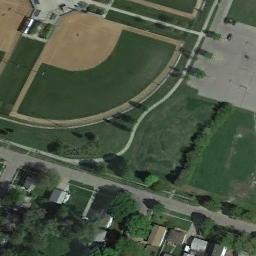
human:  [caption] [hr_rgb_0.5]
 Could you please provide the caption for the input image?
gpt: A baseball diamond on the lawn with some trees and some houses beside .

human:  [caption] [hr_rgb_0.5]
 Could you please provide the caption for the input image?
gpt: There is a small baseball diamond in the north of the houses .

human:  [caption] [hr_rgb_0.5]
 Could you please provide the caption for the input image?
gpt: There is a baseball diamond in the middle of grass covered with trees by the road .

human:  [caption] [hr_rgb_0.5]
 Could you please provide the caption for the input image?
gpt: There are 11 baseball courts in the picture, Four of which are double the others .

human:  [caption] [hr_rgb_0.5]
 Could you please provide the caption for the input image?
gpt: The baseball diamond is surrounded by grass .